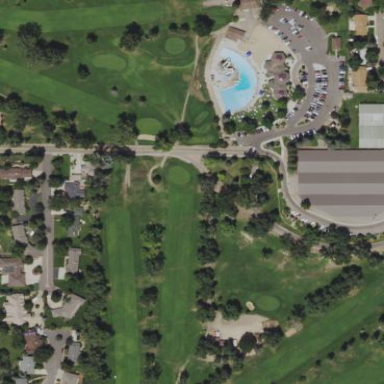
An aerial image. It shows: Golf course.